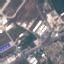
Land use / land cover: Industrial